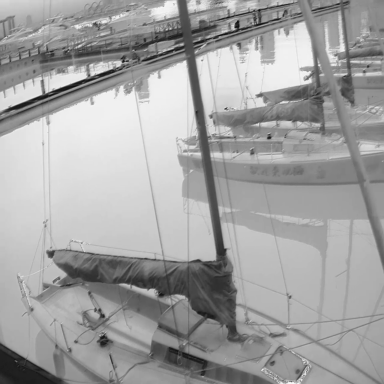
There are three sailboats in the infrared image.